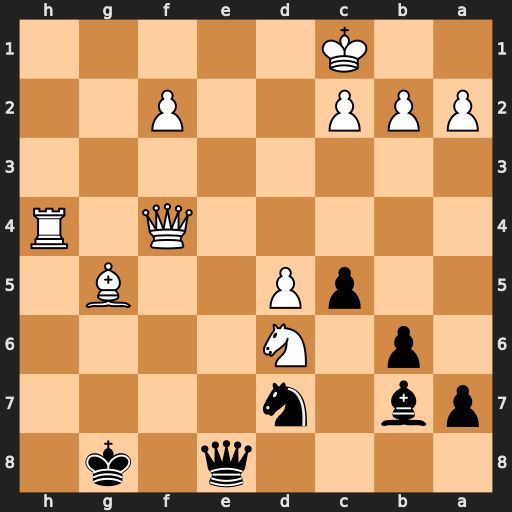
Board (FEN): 4q1k1/pb1n4/1p1N4/2pP2B1/5Q1R/8/PPP2P2/2K5
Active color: b
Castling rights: -
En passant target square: -
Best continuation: Qe1#